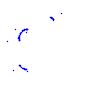
Particle: pion